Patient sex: F
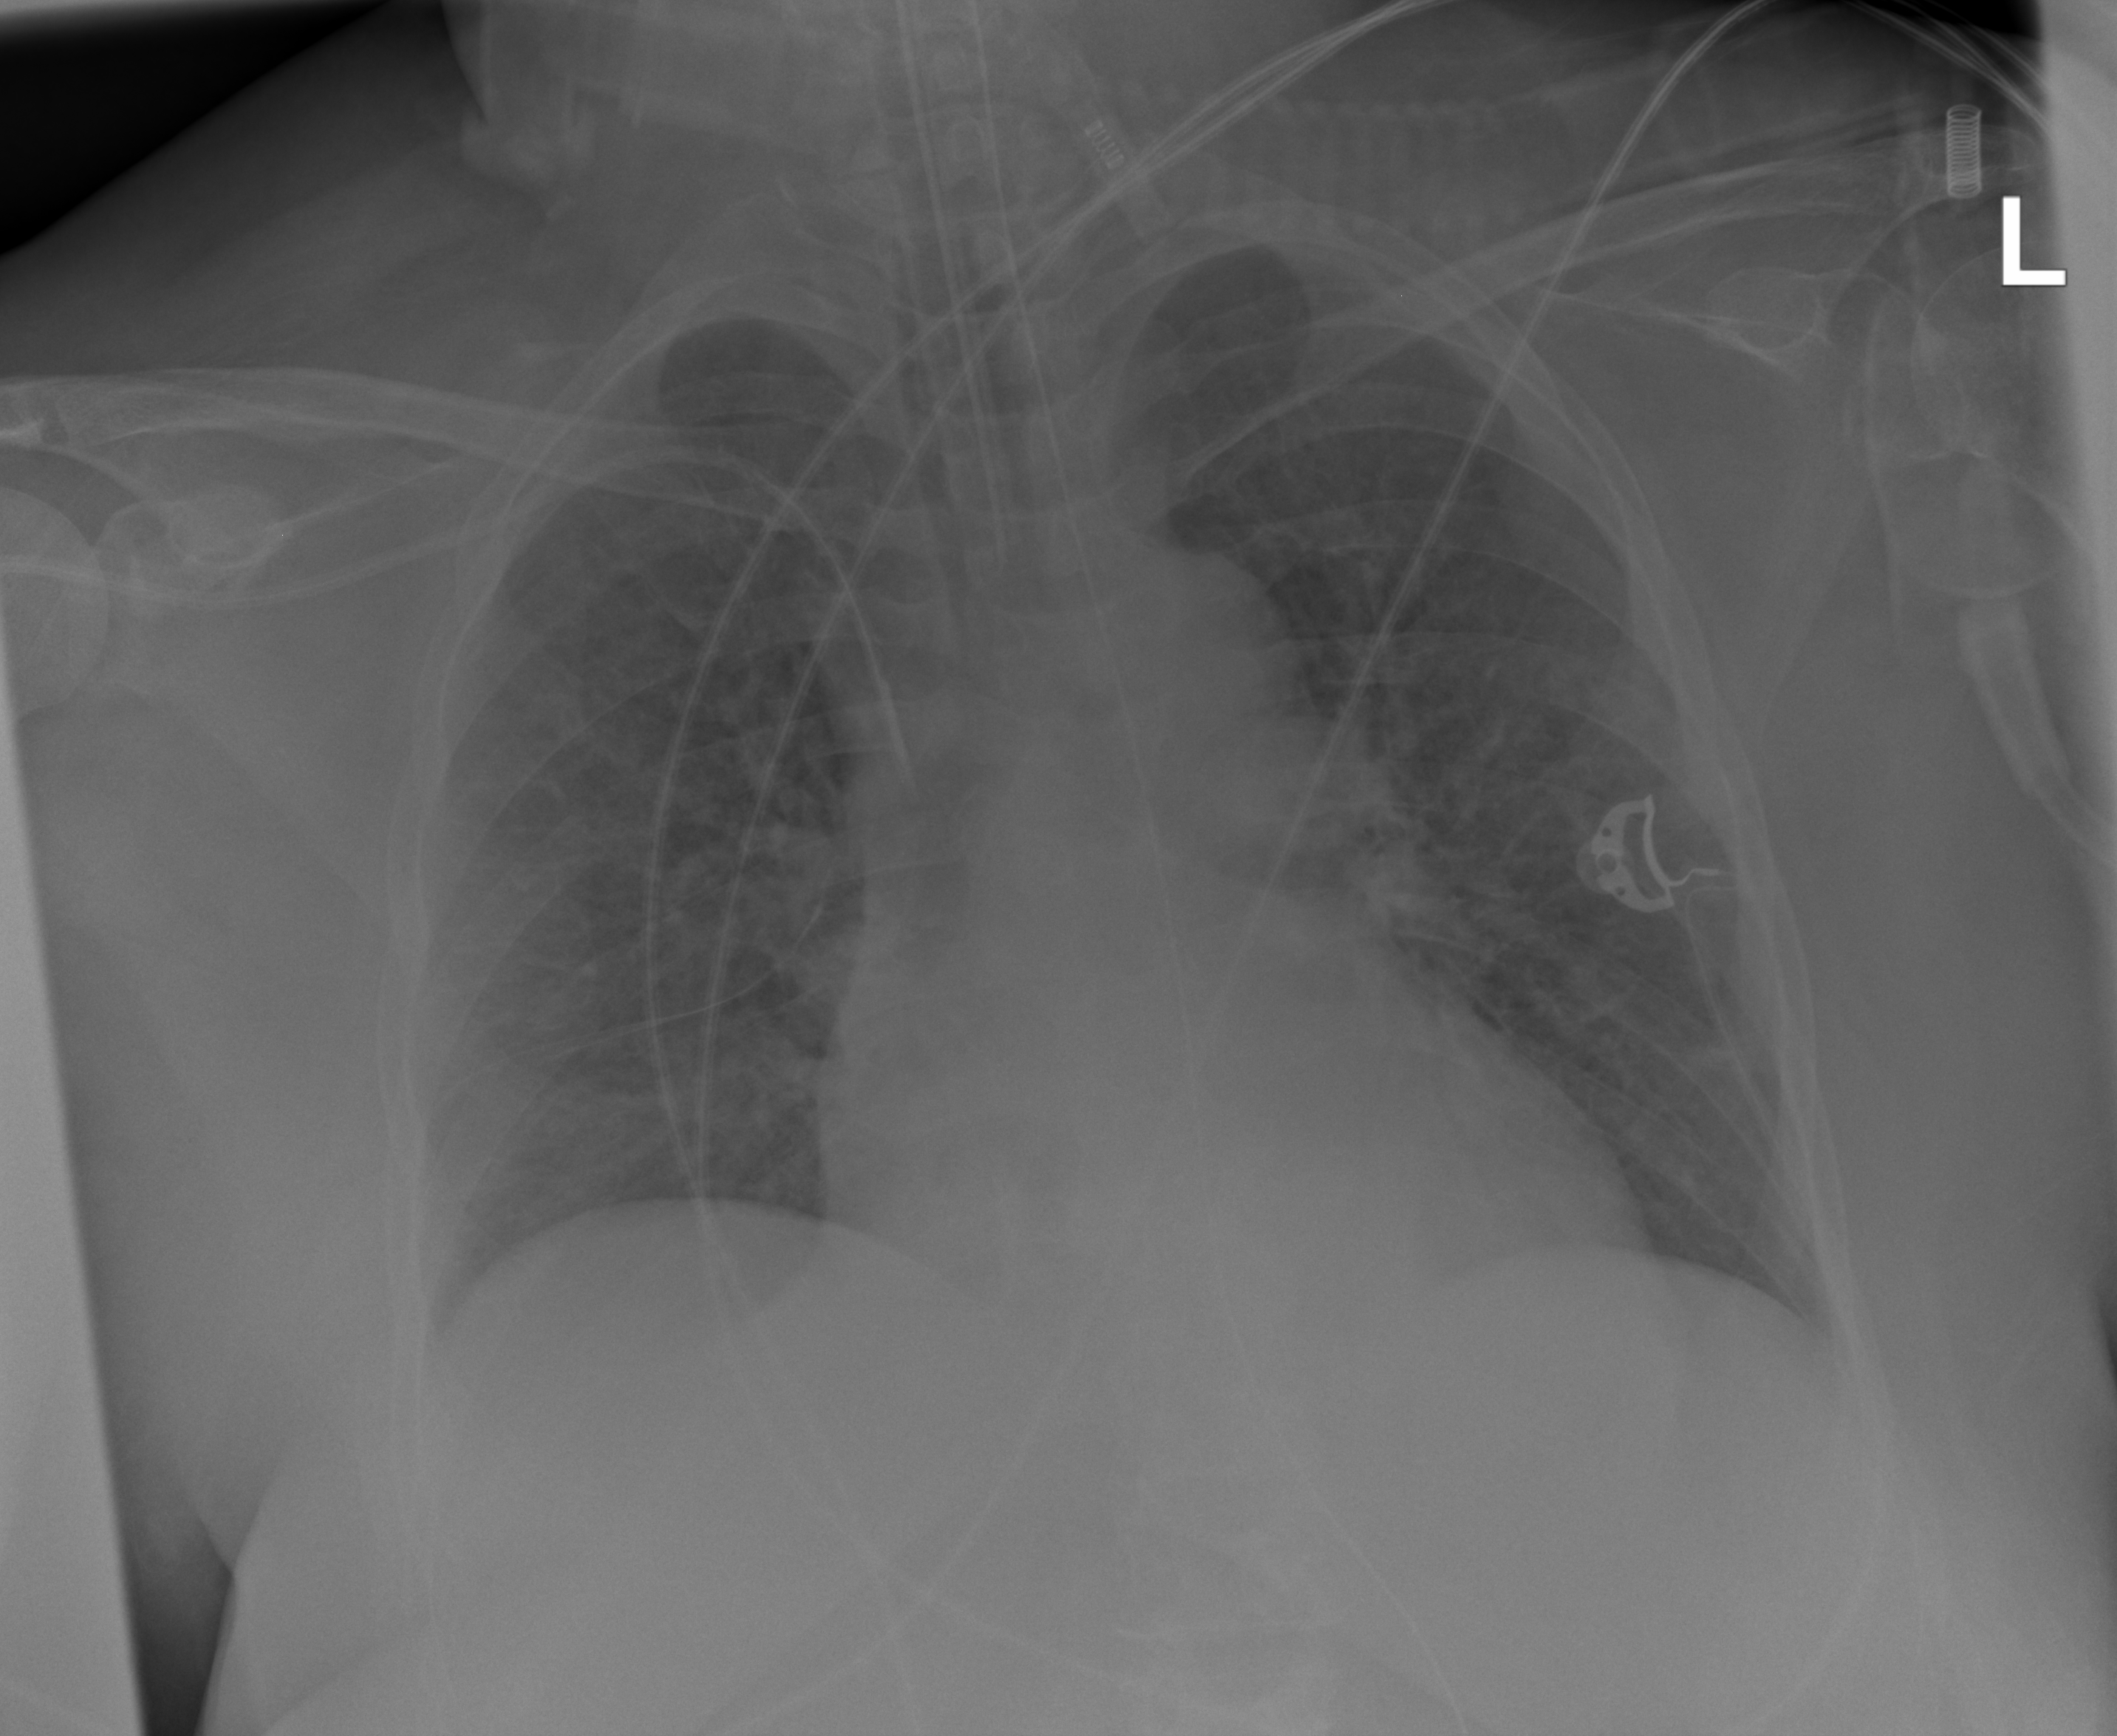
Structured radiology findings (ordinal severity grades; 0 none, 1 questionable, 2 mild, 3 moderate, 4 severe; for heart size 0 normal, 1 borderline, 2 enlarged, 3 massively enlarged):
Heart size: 0
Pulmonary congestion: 1
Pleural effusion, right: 0
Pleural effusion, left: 0
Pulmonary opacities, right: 0
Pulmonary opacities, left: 0
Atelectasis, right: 0
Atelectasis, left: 1